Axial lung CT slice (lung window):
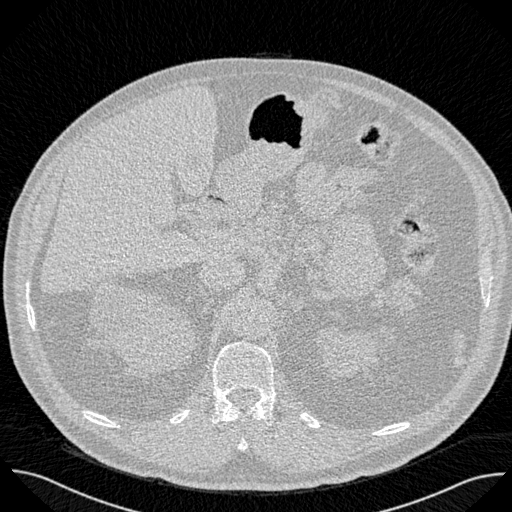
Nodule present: no